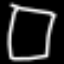
Label: square